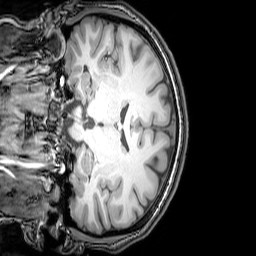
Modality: T1w
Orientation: coronal
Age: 22
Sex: female
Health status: healthy
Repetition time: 0.081 s
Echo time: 0.037 s